Question:
I have an interesting problem I'm trying to solve. I have this donate button that's created using the following the css.
'''
#donate-button {
width: 211px;
position: absolute;
background: #FFBC2F;
color: #FFF;
left: 1140px;
right:1340px;
z-index: 30;
top: 0px;
transition:width 2s;
transition:left 2s;
transition:bottom 2s;
}
'''
And the css transition effect I want for this is that the donate button's orange background to expand. It will expand leftwards, towards bottom left, while the top and right frame of the button remains intact in the corner of the browser.
I tried applying the following css transition hover property like so:
'''
#donate-button:hover {
width:33%;
left:73%;
bottom: 53%;
}
'''
The donate button only does the resizing on the bottom frame, but not the left frame and its width. But I'm suspecting I didn't know how to apply the transition delay and duration times combination so I couldn't really quite get the correct effect...
Can somebody point me to the right direction in how I can achieve this type of effect/animation? Any ideas?
Let me know if you need more info.
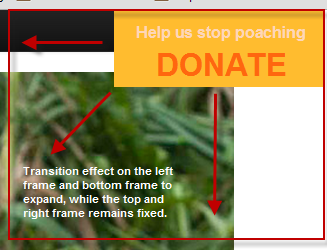
Answer: '''
transition:width 2s;
transition:left 2s;
transition:bottom 2s;
'''
You are the 'transition' property here two times, so that only the last value finally "survives".
You have to put all three values you want to animate into 'transition' property,
'''
transition:width 2s, left 2s, bottom 2s;
'''